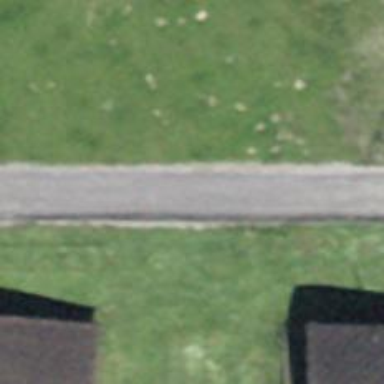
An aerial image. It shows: Residential road with asphalt surface known as alley.